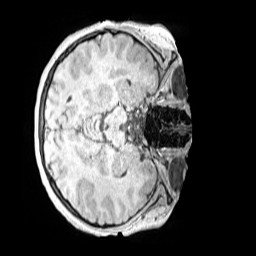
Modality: MP2RAGE
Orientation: axial
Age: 10
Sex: female
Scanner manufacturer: siemens
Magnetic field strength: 3 T
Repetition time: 4 s
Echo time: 0.00299 s